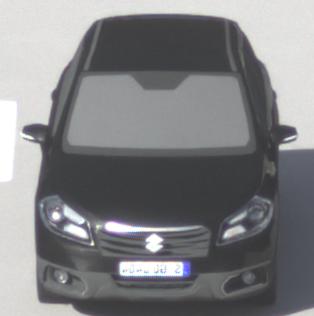
Make: Suzuki
Model: SX4 S-Cross 1.6
Detailed model: SX4 (II) S-Cross
Model produced from: 2013/10
Model produced until: 2015/08
Doors: 5
Color: black
Road condition: dry road
Daytime: morning or afternoon
Contrast: medium contrast